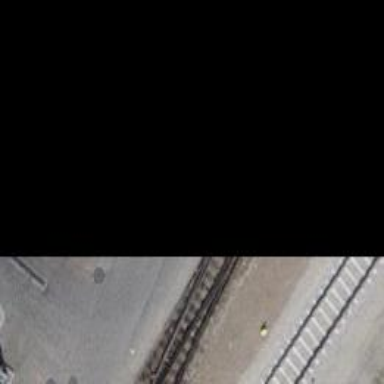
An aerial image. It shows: Single-track spur railway line.